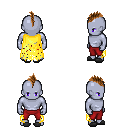
a pixel art fantasy rpg character, male body template, dark elf, purple skin, yellow tattered cape, red pants, brown mohawk hairstyle, gray slippers, four views (front, back, left, right), 2x2 character sprite sheet, small pixel art, hard edges, no anti-aliasing